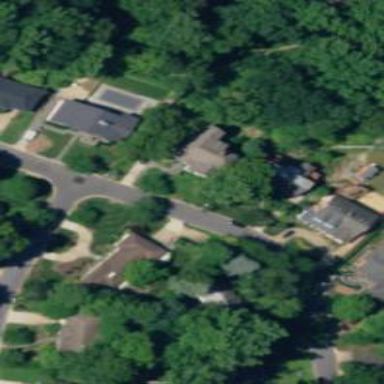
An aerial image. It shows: Neighborhood.